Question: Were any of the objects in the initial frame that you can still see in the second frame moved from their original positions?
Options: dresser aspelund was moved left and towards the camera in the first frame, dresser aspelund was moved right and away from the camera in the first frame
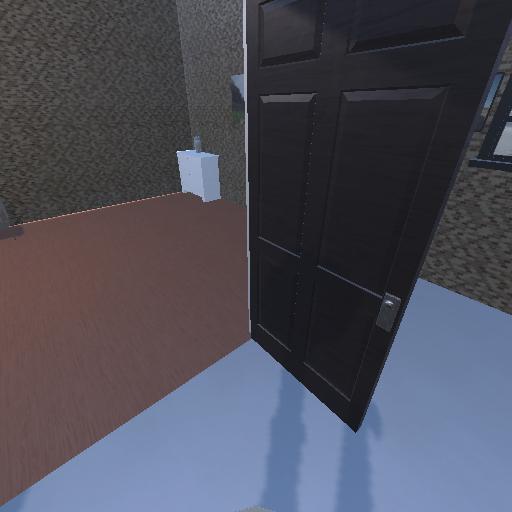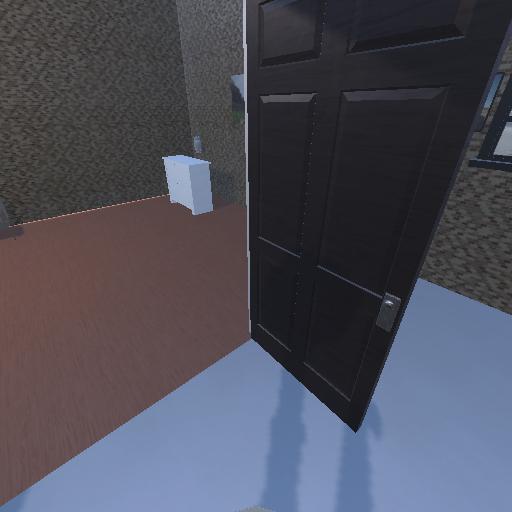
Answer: dresser aspelund was moved left and towards the camera in the first frame